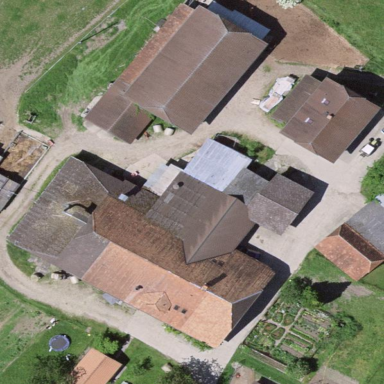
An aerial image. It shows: Farmyard area.